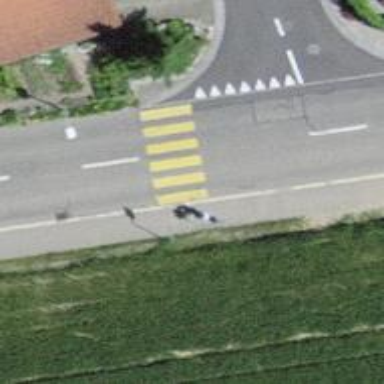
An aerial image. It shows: Zebra crossing on the road.